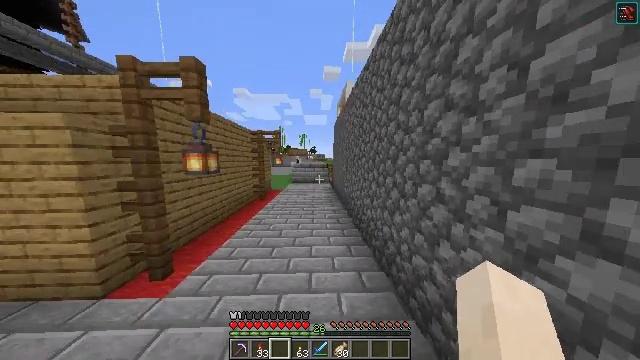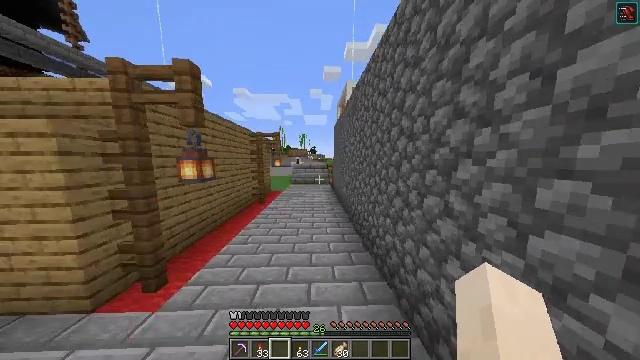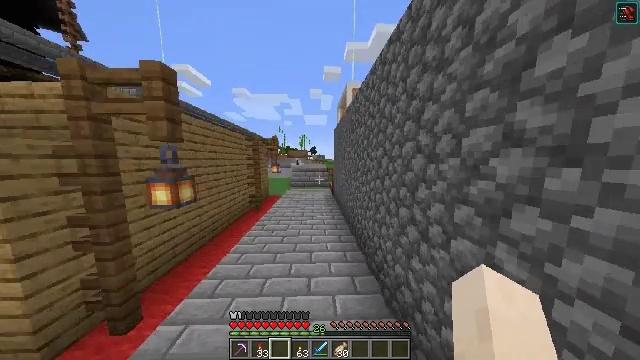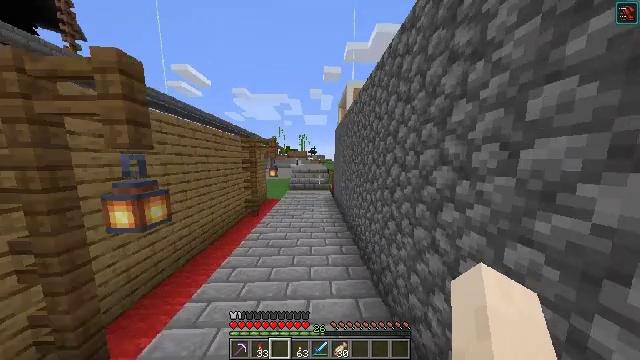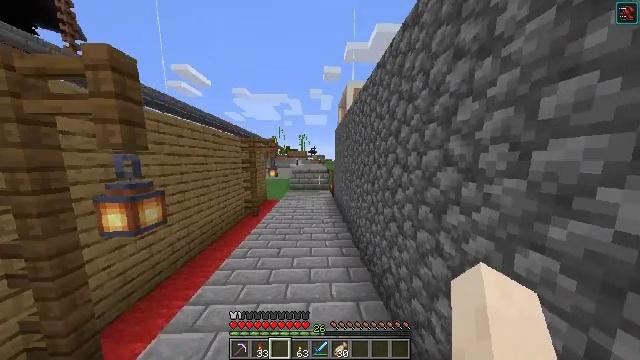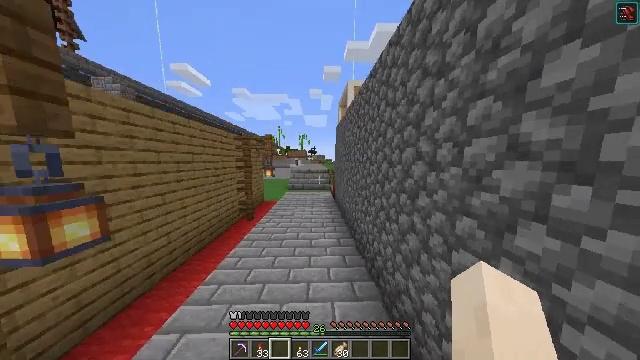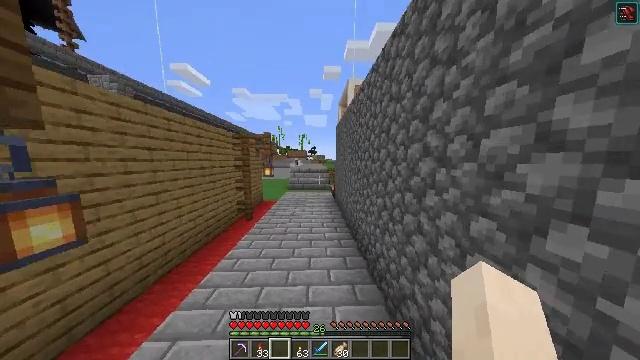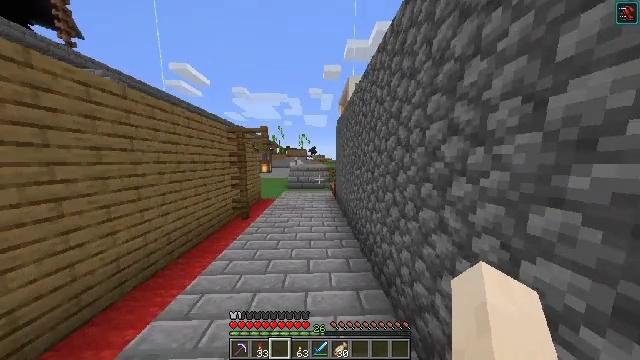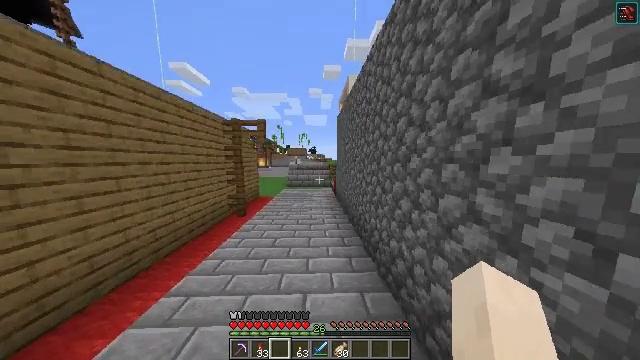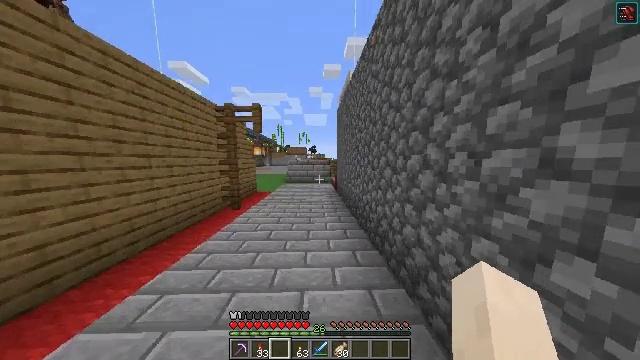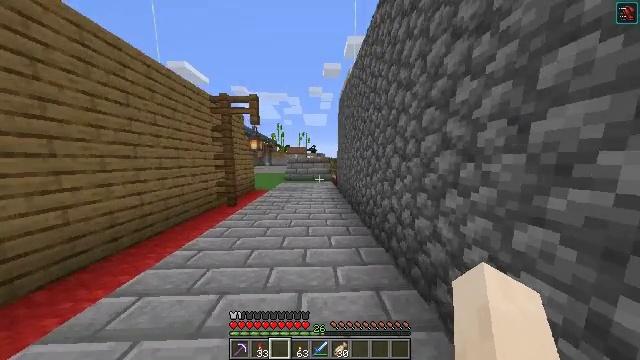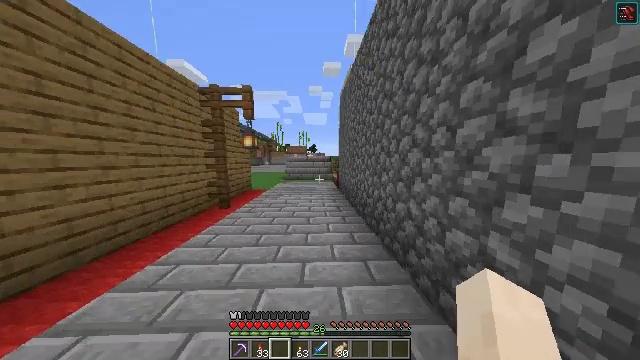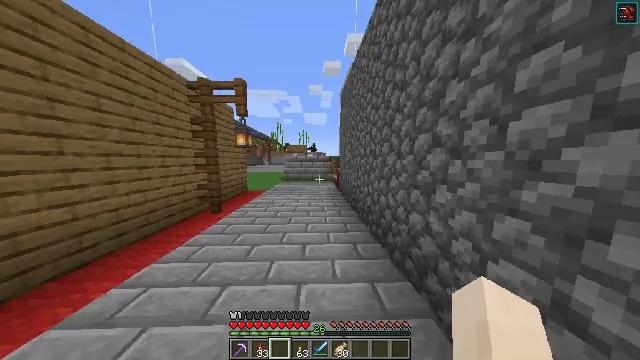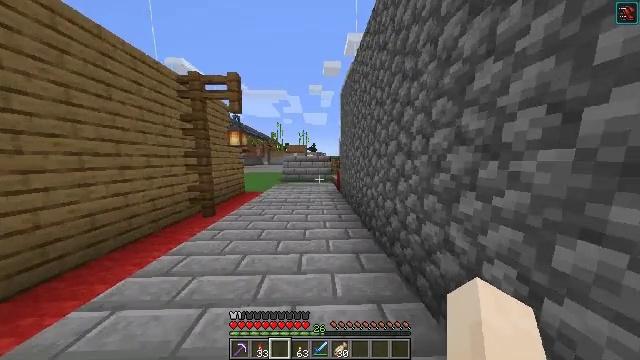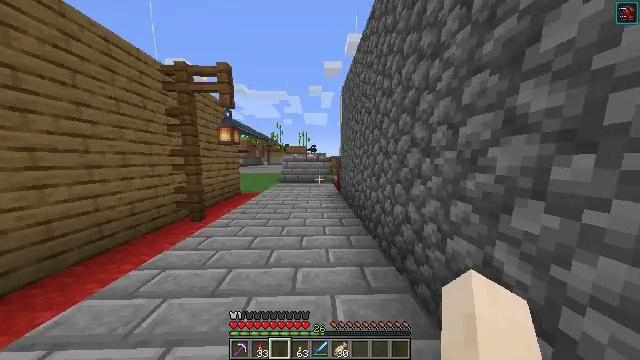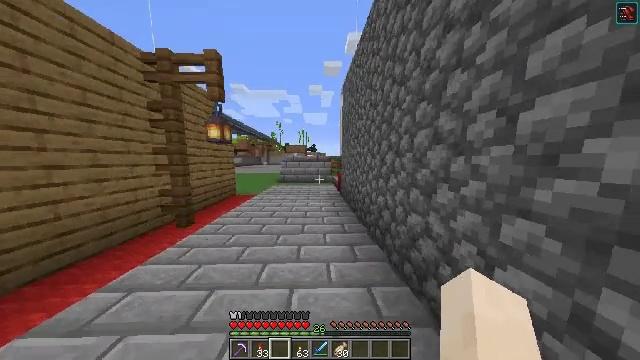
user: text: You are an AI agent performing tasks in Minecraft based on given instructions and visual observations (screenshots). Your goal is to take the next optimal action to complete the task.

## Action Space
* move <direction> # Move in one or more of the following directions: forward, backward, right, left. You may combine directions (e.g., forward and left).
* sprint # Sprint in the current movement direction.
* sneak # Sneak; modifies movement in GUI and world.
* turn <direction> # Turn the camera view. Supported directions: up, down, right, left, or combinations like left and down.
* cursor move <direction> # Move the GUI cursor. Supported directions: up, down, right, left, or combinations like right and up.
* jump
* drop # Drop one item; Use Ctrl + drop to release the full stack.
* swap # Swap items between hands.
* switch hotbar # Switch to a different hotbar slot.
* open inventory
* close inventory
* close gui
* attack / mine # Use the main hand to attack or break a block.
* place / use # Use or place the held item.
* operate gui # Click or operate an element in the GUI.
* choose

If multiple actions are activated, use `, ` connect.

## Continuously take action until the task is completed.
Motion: motion action
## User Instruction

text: Combine emeralds to craft an emerald block.
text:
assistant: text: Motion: move forward, jump
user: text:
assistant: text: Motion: move forward, jump
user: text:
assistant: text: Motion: move forward, jump
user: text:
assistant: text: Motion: move forward
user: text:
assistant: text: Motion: move forward
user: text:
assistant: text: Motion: move forward
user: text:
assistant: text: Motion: move forward
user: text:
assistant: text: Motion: move forward
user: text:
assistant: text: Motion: move forward
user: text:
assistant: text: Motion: move forward
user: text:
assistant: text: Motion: move forward
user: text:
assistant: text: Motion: move forward
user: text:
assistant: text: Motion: move forward
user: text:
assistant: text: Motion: move forward
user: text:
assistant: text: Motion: move forward
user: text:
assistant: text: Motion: move forward, jump
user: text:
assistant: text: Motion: move forward, jump
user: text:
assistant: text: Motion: move forward, turn left, jump
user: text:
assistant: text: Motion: move forward, turn left, jump
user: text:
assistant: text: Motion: move forward, turn left
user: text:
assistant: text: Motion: move forward, turn left
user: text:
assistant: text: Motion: move forward, turn left
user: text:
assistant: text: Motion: move forward, turn left and down
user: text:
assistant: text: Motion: move forward, turn left
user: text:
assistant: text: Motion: move forward
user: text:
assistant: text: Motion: move forward, turn left
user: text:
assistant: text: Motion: move forward, turn left
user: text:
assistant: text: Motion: move forward, turn left
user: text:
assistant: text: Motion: move forward, turn left
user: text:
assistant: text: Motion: move forward, turn left